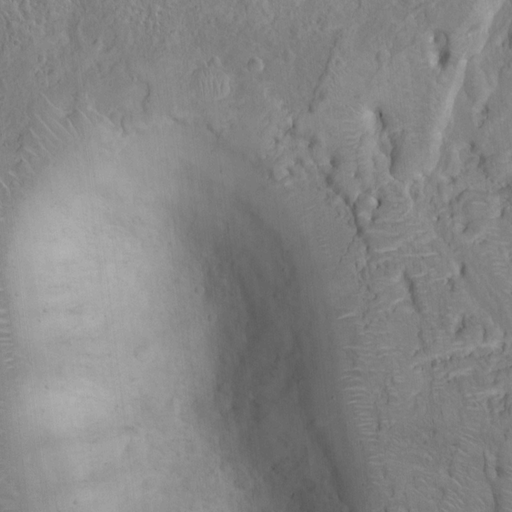
Classes present: Background, Cone